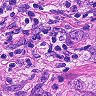
Metastatic tissue present: yes